Interaction volume radius: 5 \u00c5
Interaction volume height: 20 \u00c5
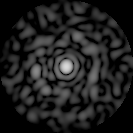
Disorder parameter: 0.8497